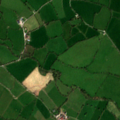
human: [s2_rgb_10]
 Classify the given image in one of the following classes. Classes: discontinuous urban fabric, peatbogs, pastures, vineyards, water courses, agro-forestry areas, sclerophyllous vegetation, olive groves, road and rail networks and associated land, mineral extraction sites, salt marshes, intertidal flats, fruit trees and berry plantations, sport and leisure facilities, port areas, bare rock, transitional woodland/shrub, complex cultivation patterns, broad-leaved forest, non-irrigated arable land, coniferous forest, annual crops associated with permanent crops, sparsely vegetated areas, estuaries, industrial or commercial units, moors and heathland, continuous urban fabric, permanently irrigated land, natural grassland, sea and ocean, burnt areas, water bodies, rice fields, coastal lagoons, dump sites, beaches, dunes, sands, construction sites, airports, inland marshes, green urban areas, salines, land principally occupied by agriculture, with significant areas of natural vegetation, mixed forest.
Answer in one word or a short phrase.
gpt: pastures